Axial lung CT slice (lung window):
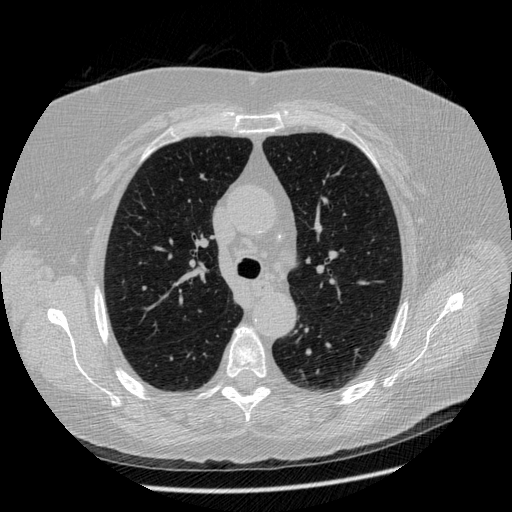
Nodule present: no